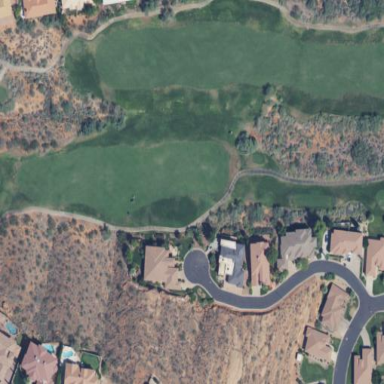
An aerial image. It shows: Area with grass used as rough in golf course.